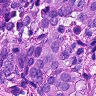
Metastatic tissue present: yes